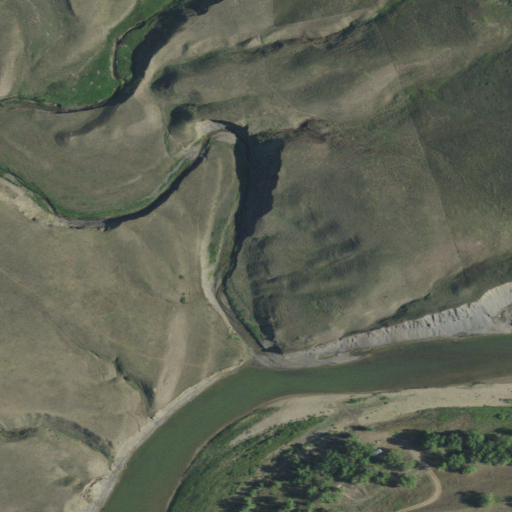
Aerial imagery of valley in South Dakota named Killdeer Draw containing grassland, open water, herbaceous wetlands, and shrub